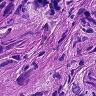
Metastatic tissue present: yes